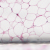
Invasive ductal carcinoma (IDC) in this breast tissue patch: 0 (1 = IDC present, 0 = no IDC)